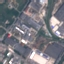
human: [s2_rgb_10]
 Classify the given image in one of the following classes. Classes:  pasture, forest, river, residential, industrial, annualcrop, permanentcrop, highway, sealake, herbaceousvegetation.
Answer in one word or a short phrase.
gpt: Industrial